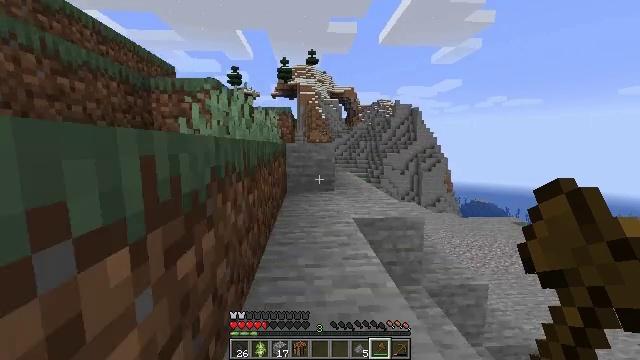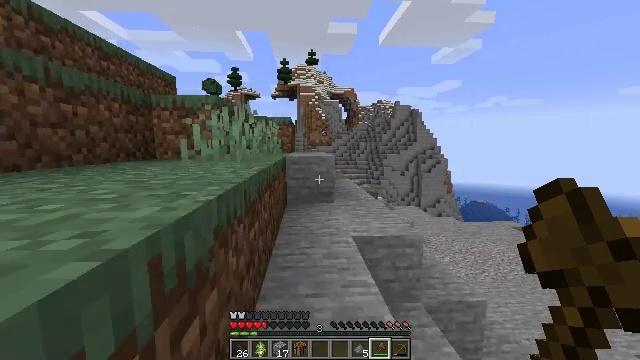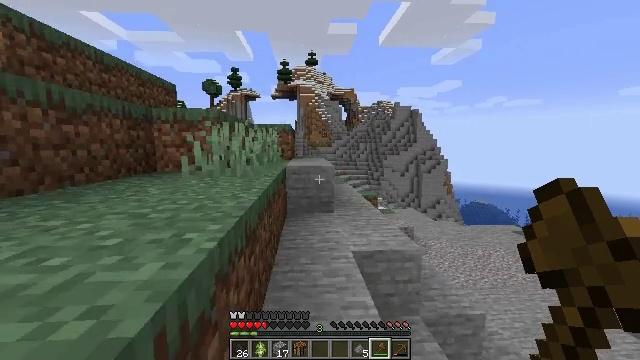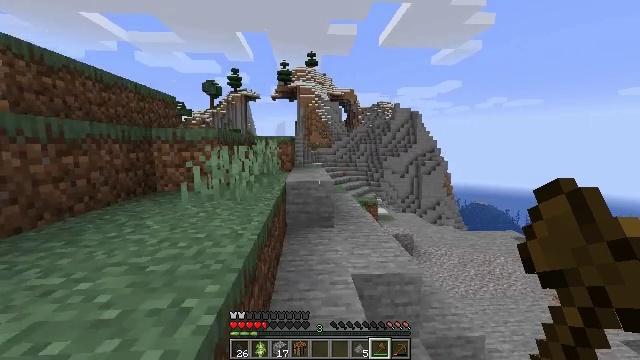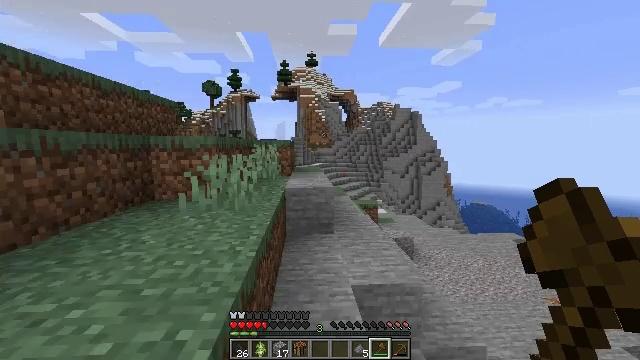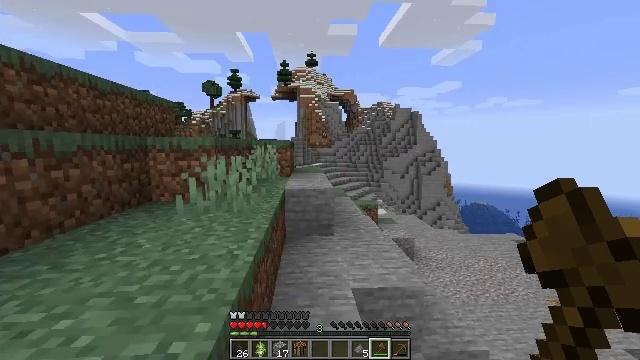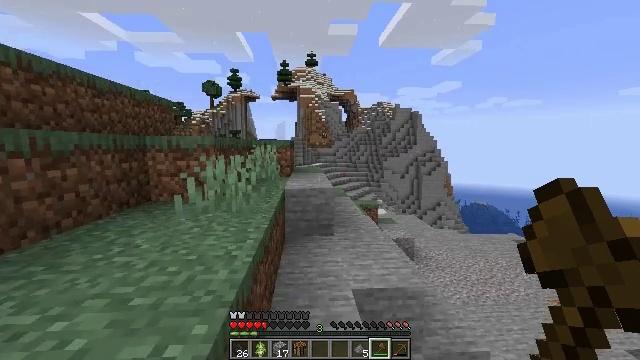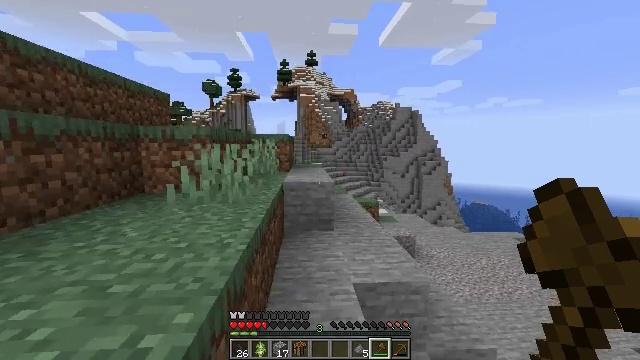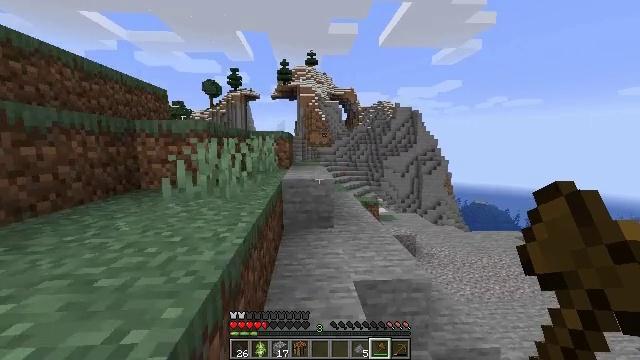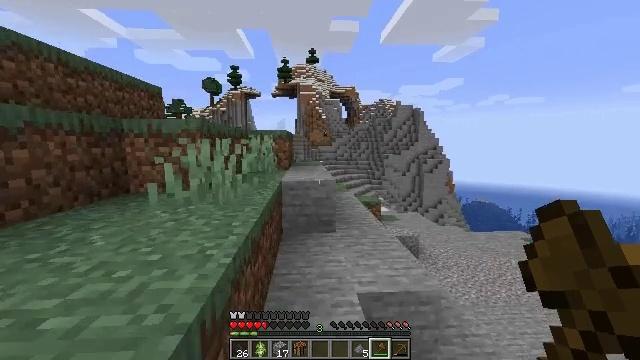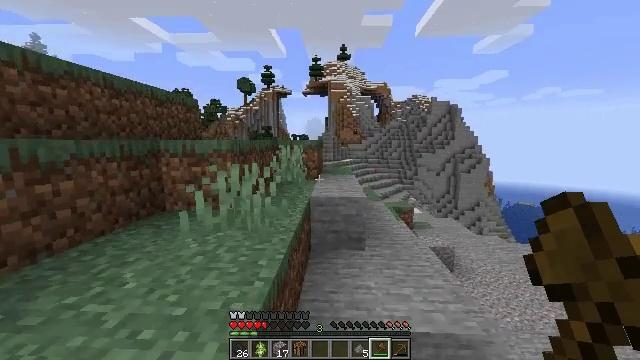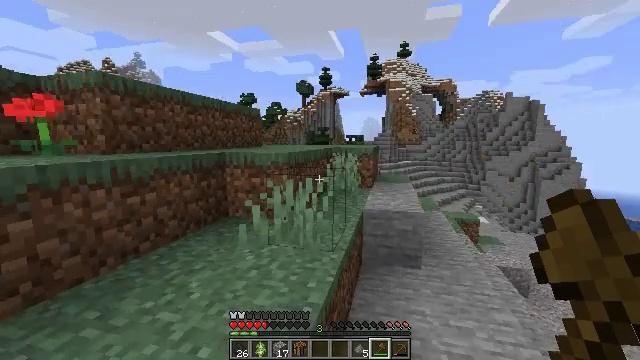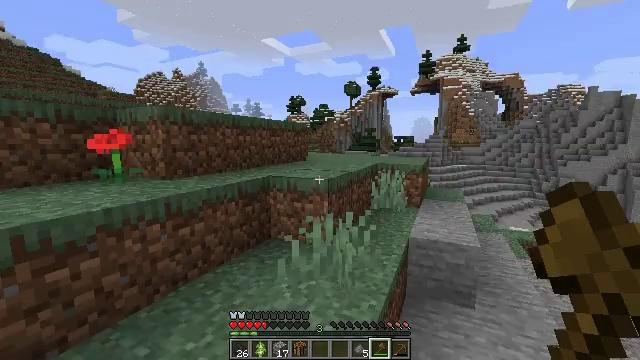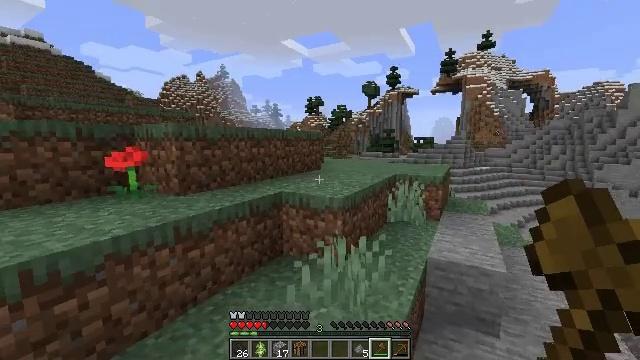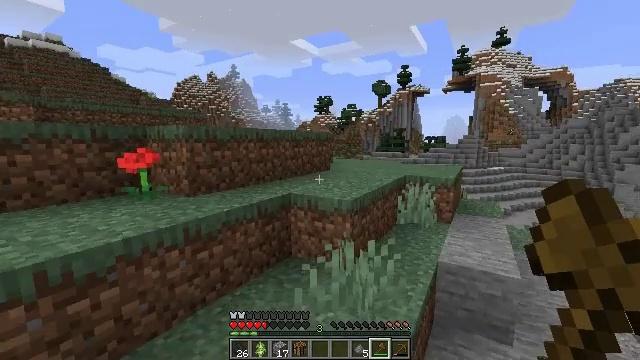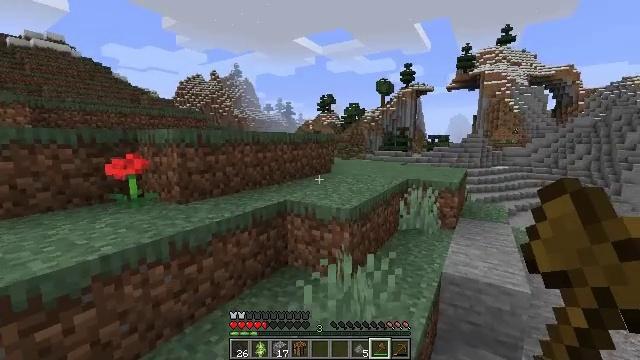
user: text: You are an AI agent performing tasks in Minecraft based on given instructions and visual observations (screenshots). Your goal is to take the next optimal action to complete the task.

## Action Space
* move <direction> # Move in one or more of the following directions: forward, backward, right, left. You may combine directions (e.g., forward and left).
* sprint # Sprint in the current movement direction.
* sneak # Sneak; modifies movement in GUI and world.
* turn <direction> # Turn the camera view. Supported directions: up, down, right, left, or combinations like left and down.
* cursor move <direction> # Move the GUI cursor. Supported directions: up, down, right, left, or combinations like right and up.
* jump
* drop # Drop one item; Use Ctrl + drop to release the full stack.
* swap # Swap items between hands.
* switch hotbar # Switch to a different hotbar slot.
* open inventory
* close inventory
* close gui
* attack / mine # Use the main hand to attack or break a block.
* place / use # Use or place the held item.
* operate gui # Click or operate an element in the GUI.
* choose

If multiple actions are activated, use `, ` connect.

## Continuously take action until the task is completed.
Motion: motion action
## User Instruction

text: Kill the cow.
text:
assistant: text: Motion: move forward, jump
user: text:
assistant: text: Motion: move forward, jump
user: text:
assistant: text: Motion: move forward, jump
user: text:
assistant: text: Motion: move forward, jump
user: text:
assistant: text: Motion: move forward, sprint, jump
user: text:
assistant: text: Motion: move forward, sprint, jump
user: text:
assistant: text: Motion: move forward, sprint, jump
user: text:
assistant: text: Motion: move forward, sprint, jump
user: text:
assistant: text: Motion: move forward, sprint, jump
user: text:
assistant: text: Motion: move forward, turn left, jump
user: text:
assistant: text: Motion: move forward, turn left, jump
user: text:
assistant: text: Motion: move forward, turn left, jump
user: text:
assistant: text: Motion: move forward, sprint, turn left, jump
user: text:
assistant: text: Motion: move forward, sprint, turn left, jump
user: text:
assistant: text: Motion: move forward, sprint, jump
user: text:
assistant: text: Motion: move forward, sprint, jump
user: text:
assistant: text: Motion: move forward, sprint, jump
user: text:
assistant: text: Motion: move forward, jump
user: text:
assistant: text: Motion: move forward, jump
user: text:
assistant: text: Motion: move forward, jump
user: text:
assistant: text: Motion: move forward, jump
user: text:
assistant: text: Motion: move forward, sprint, jump
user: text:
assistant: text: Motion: move forward, sprint, jump
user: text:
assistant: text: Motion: move forward, sprint, jump
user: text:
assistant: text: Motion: move forward, sprint, jump
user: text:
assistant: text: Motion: move forward, sprint, jump
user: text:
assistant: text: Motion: move forward, jump
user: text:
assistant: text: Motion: move forward, jump
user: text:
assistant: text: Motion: move forward, jump
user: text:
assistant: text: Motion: move forward, jump